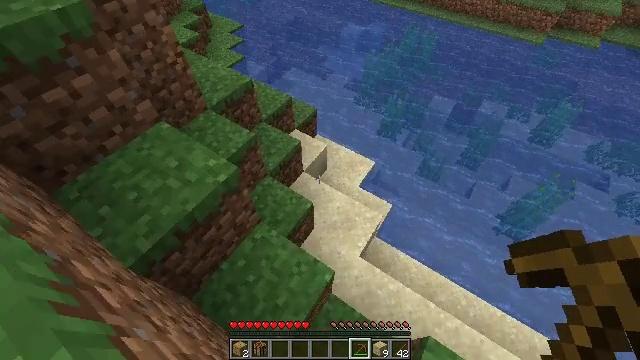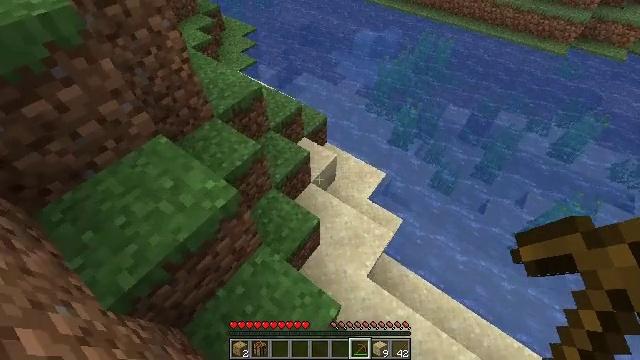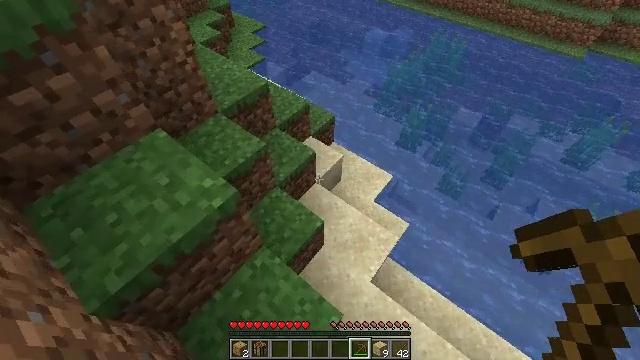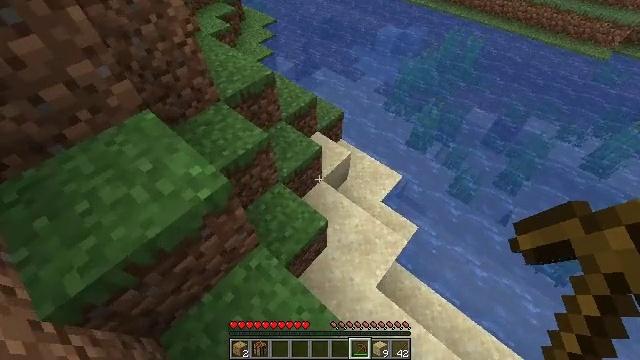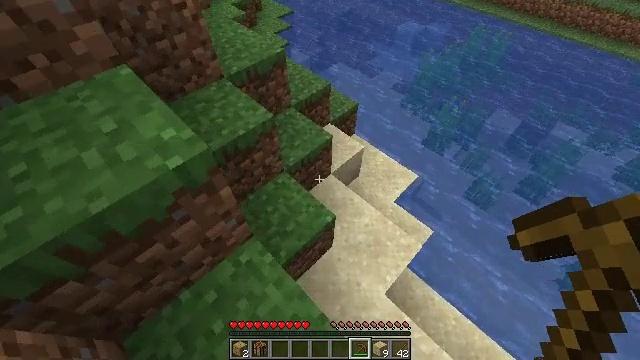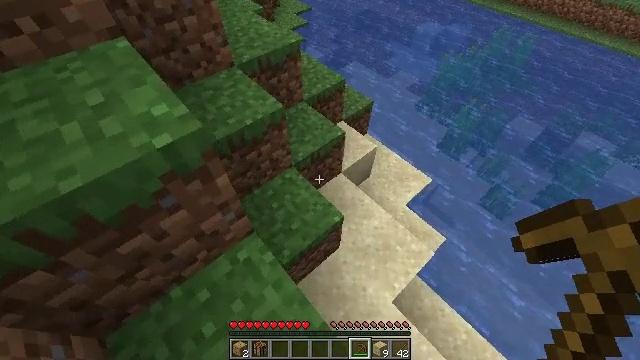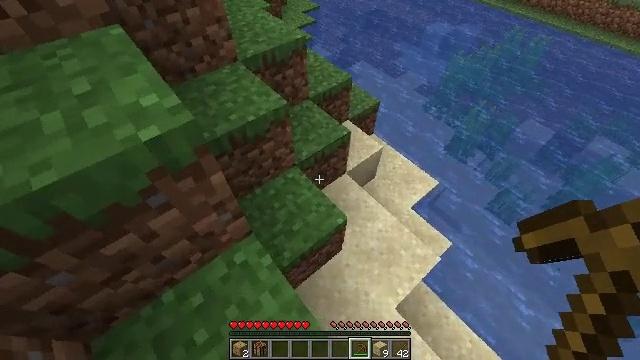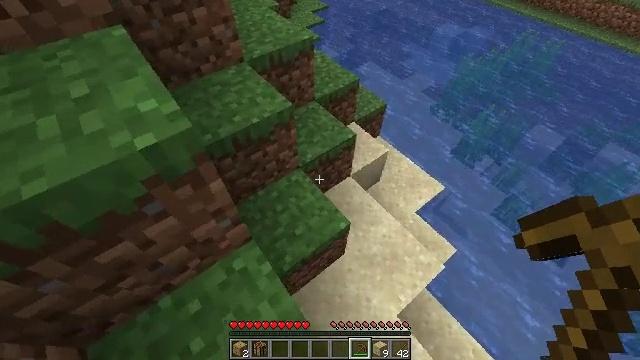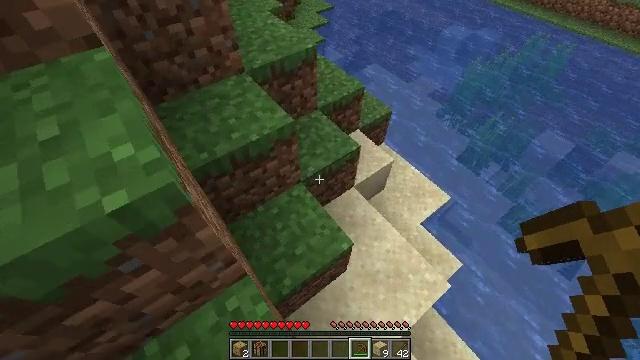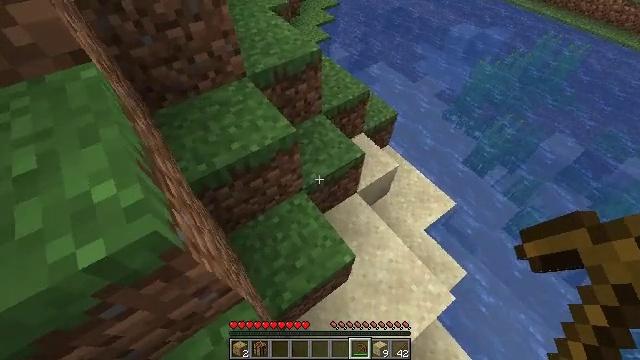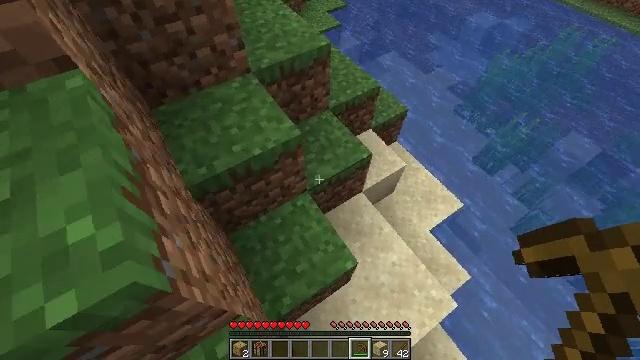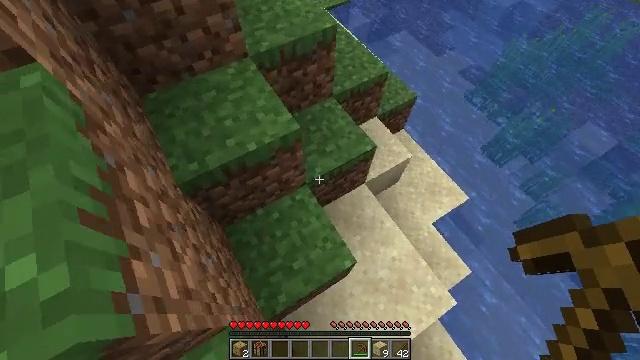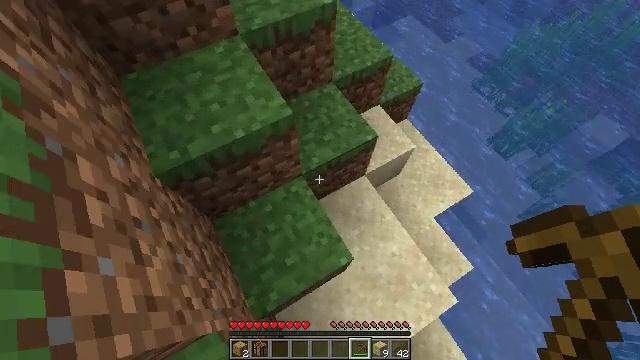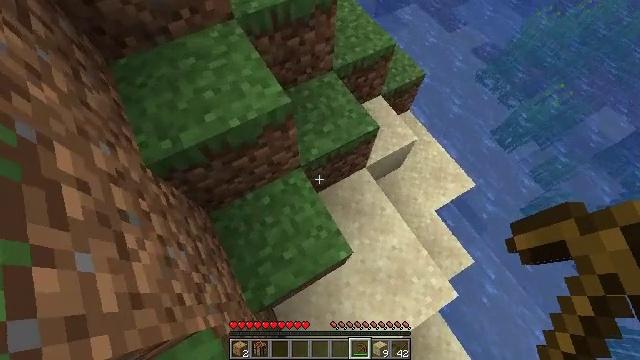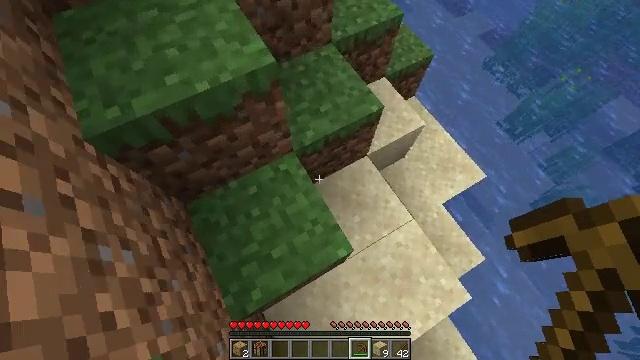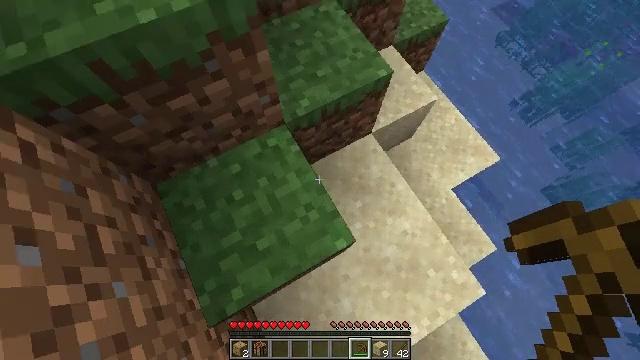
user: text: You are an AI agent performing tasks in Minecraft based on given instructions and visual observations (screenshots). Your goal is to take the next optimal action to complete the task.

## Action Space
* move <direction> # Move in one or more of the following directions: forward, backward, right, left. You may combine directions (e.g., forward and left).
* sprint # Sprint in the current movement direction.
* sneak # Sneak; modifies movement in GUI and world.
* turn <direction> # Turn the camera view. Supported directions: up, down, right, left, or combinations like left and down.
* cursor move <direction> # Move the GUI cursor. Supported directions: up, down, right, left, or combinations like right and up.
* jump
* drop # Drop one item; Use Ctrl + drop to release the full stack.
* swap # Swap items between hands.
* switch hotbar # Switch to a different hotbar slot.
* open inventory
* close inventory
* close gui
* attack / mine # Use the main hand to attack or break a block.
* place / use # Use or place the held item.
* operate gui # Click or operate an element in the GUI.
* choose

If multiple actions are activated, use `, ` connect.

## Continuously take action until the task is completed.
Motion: motion action
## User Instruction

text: Gather sand from the desert.
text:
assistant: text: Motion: move forward, turn left
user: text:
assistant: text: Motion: turn left
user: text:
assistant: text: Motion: turn left
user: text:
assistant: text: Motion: turn left
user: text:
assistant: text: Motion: turn left
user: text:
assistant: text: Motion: turn left
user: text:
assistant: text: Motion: move forward, turn left
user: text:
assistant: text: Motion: move forward, turn left
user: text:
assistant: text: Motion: move forward, turn left
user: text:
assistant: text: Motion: move forward, turn left and down
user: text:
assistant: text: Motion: move forward, turn left and down
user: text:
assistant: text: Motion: turn down
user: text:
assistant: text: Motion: turn down
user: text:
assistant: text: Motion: turn down
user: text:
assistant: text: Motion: turn down
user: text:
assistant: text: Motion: turn down
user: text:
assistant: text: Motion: turn down
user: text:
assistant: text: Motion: turn down
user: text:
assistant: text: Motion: no_op
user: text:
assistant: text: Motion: no_op
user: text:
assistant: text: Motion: no_op
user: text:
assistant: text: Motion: no_op
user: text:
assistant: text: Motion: no_op
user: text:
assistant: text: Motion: no_op
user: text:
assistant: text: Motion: no_op
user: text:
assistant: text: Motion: turn right
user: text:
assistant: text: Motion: no_op
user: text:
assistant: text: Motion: no_op
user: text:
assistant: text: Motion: no_op
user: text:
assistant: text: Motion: no_op